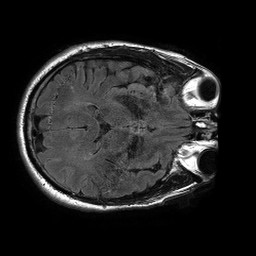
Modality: FLAIR
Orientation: axial
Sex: male
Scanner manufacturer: philips
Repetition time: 11 s
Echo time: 0.125 s